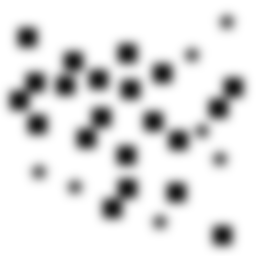
Squares: 21
Triangles: 0
Stars: 7
Total shapes: 28